Question:
Trying to convert 'Currently' patterns in the above table to 'Turn It Into' patterns in the data set ...
Examples are shown in the next 2 columns for each one....
I tried different ways but I could not get required output ....
Here is the code to get the input data....
'''
data Current;
Input Currently :$40.;
Datalines;
HiKumar"^TM1()^",test
HiKumar"^TM2()^"
HiKumar^TM3()^HiKumar
HiKumar^f('VARNAME').any('#')^
HiKumar^f('VARNAME')^
HiKumar^f('VARNAME').get()=='#'^
HiKumar^f('VARNAME')=='#'^
HiKumar^f('VARNAME').toNumber()^
HiKumar^f('VARNAME').toString()^
HiKumar^f('VARNAME').toString().toLowerCase()^
HiKumar^f('VARNAME').toString().toUpperCase()^
HiKumar^f('IFCONDITION')?'THENTEXT':'ELSETEXT'^
HiKumar<br>
HiKumar<br/>
HiKumar<br />
HiKumar^MobileHeader()^
HiKumar^MobileFooter()^
HiKumar<u>
HiKumar</u>
HiKumar&nbsp
;
run;
'''
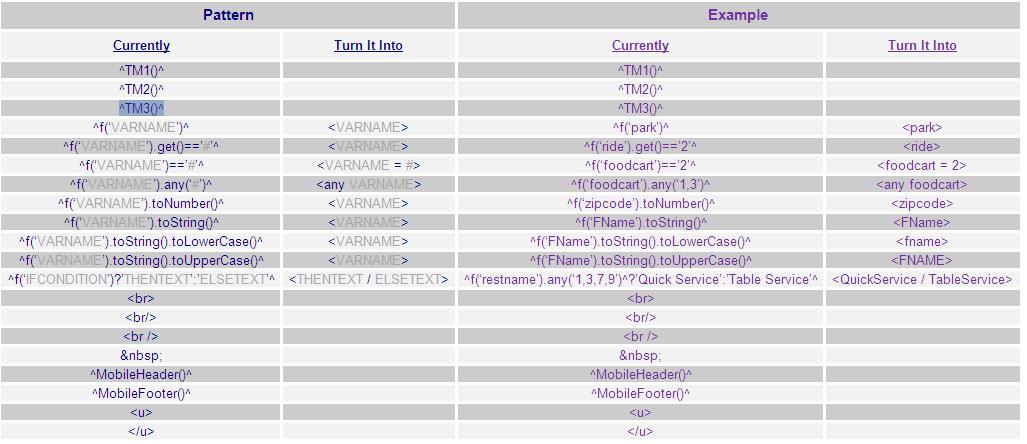
Answer: I'd go with regular expressions. You'll need several; here's one to start. (The quotation characters will probably be mucked up by the web browser and/or SAS, so I would recommend replacing those manually rather than trusting the copy/paste if they don't work at first). This only identifies the fourth row, but similar regex's can be constructed for the other rows (and some you should be able to use for multiple rows).
'''
data want;
set current;
rx_1 = prxparse("/\^f\('(\w*?)'\)\^/");
rc_1 = prxmatch(rx_1,currently);
if rc_1 ne 0 then have = prxposn(rx_1,1,currently);
run;
'''